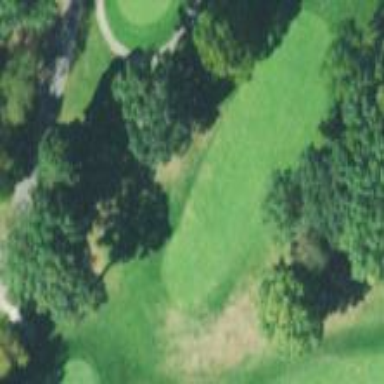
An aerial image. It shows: Grassy area designated as golf fairway.